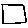
Label: square